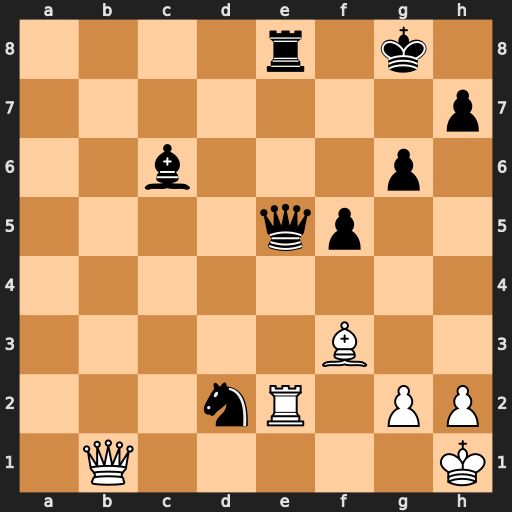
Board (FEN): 4r1k1/7p/2b3p1/4qp2/8/5B2/3nR1PP/1Q5K
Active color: w
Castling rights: -
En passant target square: -
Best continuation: Qa2+ Kg7 Rxe5 Rxe5 Qxd2